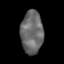
Tissue: skin
Cell type: Epithelial cells
Senescence score: 0.2722
Nuclear area (px): 932
Mean DAPI intensity: 105.738